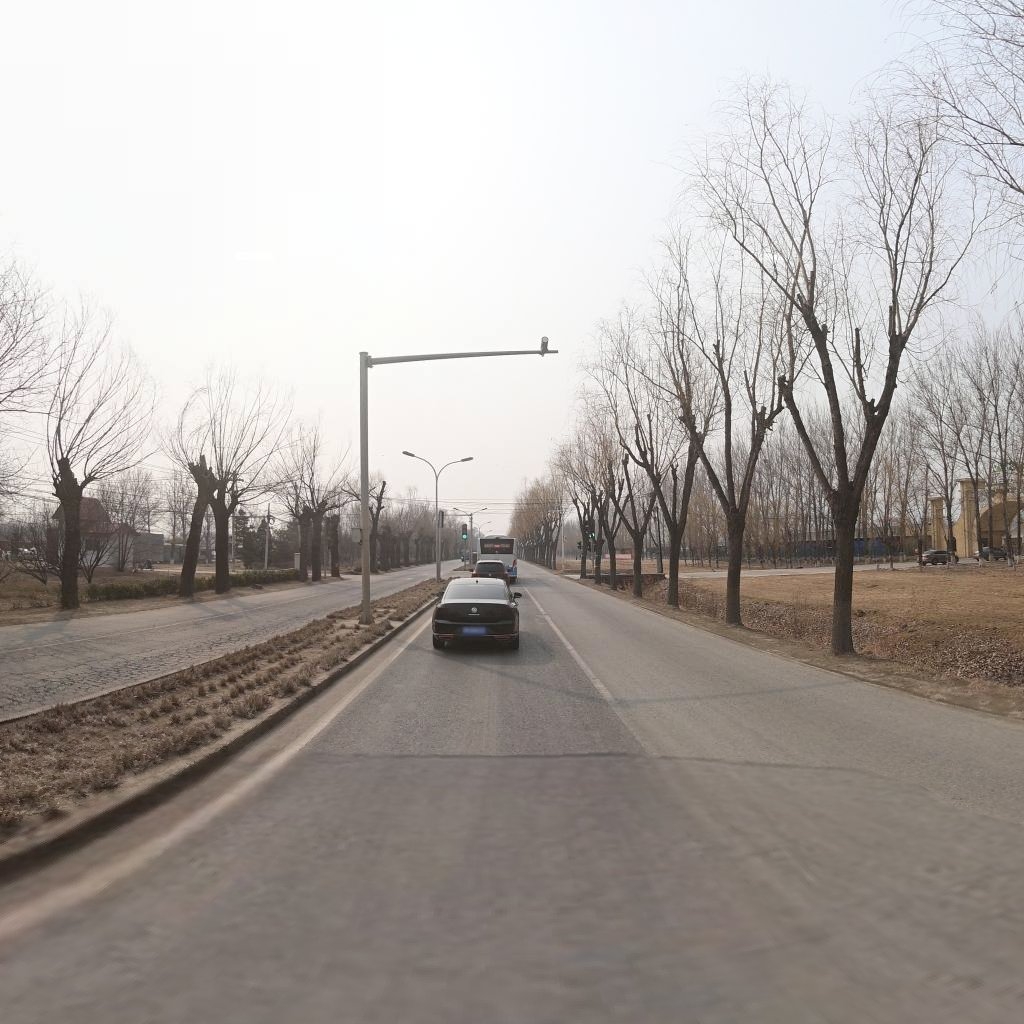
Region: Haidian
Road damage annotations: alligator crack